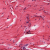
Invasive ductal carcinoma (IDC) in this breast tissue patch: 0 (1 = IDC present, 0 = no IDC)